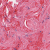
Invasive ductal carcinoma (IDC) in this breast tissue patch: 0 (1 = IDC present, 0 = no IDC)